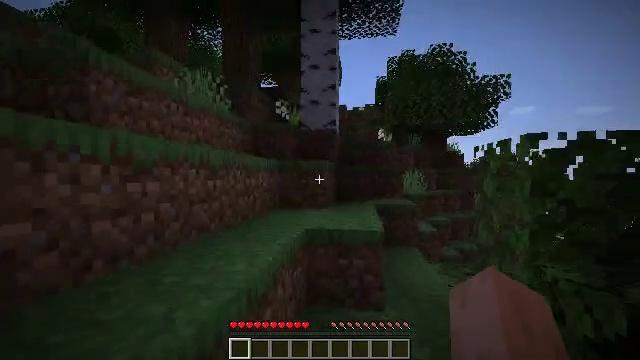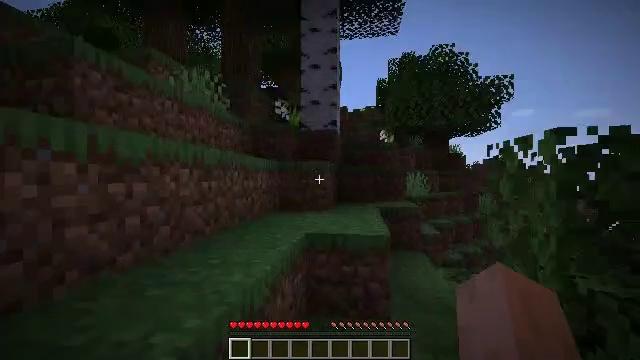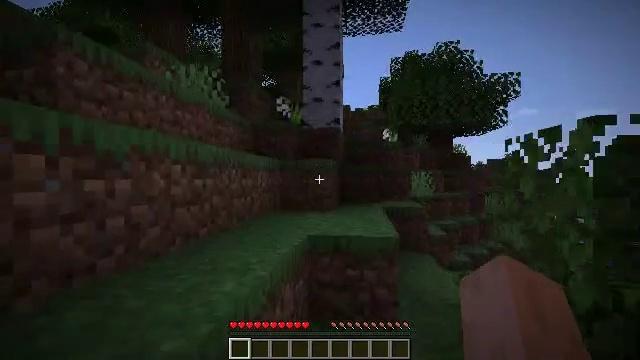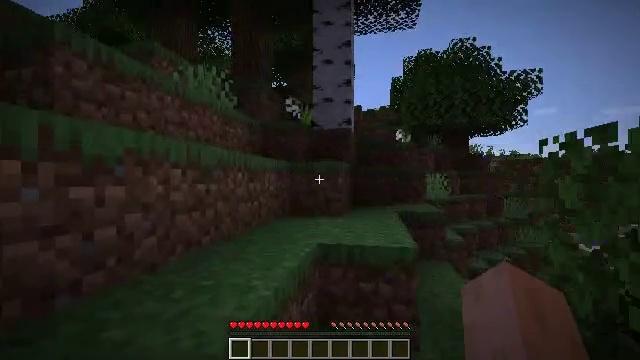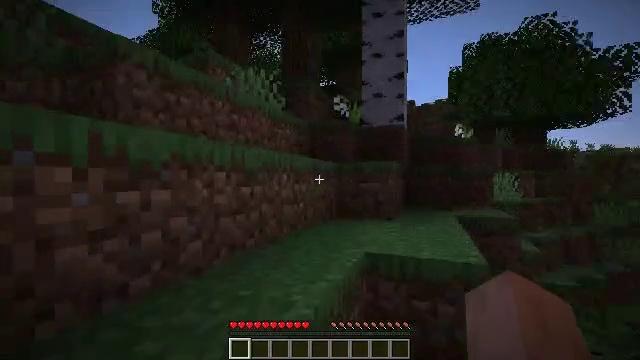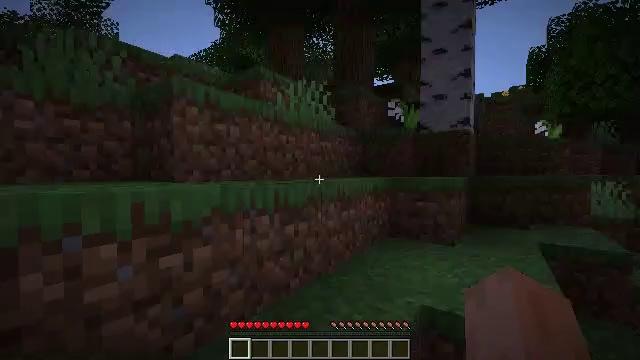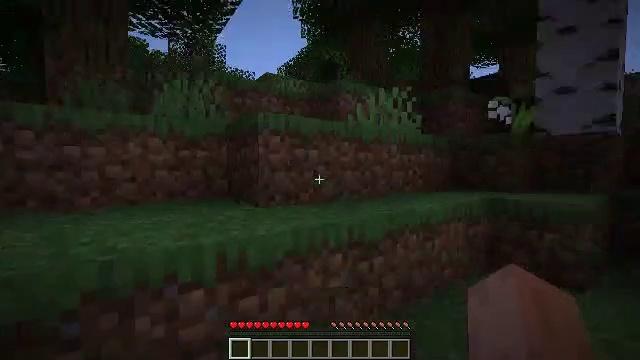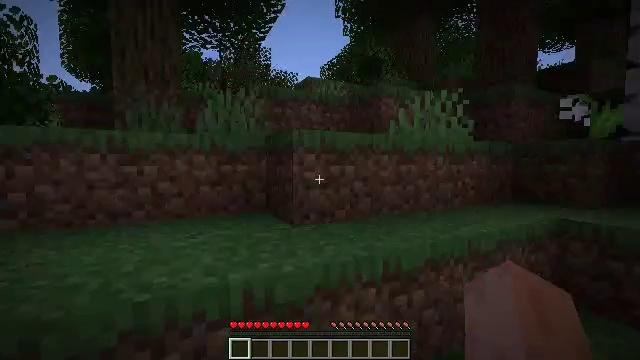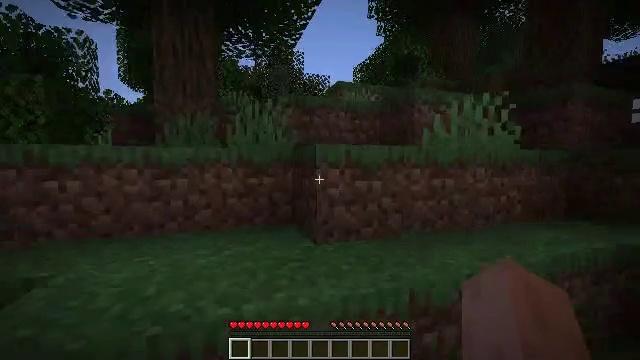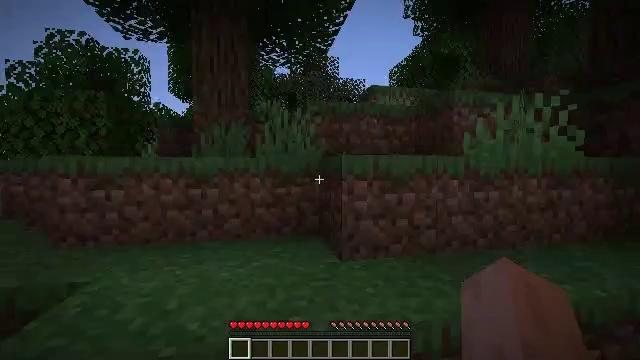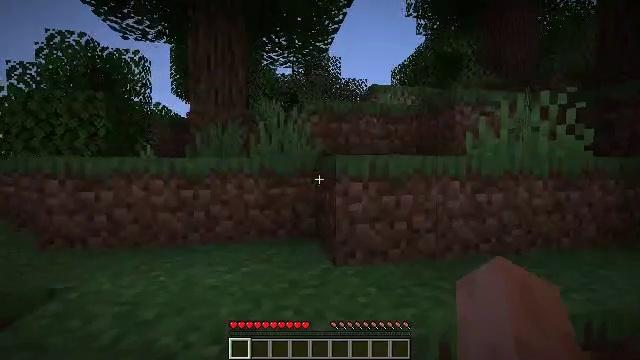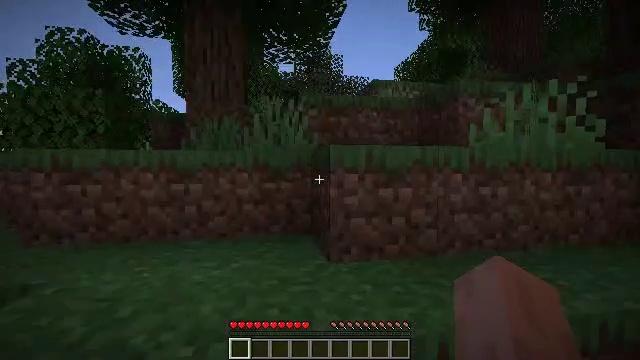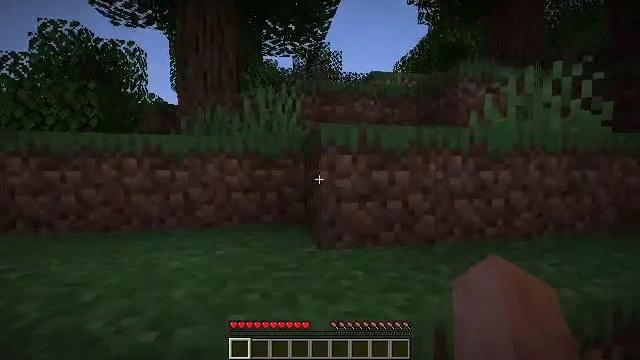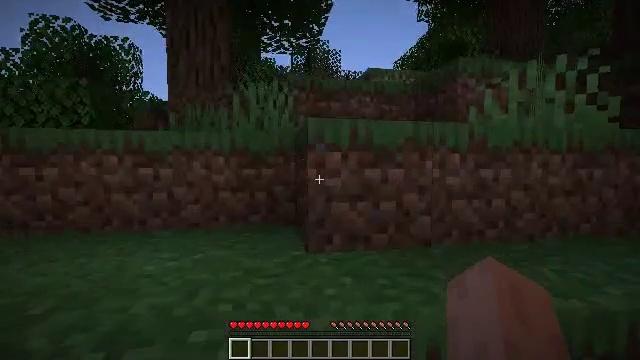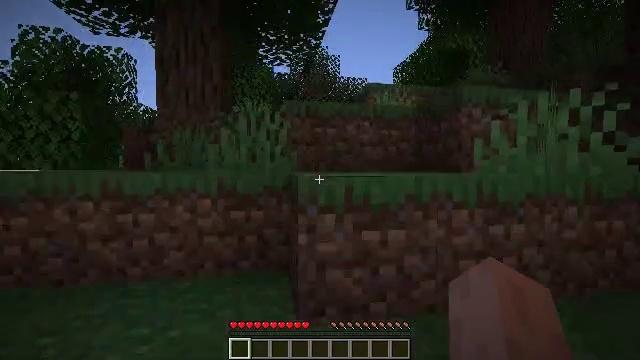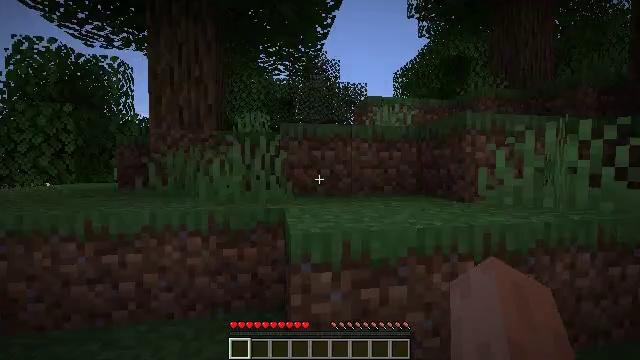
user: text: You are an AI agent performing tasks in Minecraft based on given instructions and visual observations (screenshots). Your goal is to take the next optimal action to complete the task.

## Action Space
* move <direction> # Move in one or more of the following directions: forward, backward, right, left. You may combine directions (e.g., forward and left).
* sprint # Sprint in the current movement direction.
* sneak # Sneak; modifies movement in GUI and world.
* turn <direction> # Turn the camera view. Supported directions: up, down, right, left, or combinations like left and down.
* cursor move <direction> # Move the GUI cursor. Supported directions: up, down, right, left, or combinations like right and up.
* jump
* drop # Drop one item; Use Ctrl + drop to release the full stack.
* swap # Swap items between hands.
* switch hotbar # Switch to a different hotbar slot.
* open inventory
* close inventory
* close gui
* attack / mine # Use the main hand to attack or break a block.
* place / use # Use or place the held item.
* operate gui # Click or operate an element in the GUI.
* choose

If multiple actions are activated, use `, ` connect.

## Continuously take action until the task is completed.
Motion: motion action
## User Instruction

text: Remove oak leaves from branches.
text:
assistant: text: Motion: move forward
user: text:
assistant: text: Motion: move forward
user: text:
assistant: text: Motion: move forward, turn left
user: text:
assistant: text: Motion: move forward, turn left, jump
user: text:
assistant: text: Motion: move forward, turn left and down, jump
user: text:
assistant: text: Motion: move forward, turn left and down, jump
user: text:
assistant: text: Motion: move forward, turn left and down
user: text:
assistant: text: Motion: move forward, turn left
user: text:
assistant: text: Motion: move forward, turn left
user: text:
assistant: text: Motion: move forward
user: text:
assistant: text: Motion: move forward
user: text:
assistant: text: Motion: move forward
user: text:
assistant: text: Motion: move forward, jump
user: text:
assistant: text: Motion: move forward, jump
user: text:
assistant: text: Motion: move forward
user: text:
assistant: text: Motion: move forward
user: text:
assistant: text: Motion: move forward, turn left
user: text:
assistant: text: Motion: move forward, turn left
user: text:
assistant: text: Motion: move forward, turn left
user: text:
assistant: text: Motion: move forward, turn left and down
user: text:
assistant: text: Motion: move forward, turn left, jump
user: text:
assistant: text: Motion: move forward, jump
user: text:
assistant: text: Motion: move forward, jump
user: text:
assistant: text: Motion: move forward
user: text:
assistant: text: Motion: move forward, turn left
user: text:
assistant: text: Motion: move forward
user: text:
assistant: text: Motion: move forward
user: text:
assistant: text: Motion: move forward
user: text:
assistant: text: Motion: move forward, turn left
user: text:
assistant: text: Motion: move forward, turn left and down